Current action and preconditions to check: trajectory_clear

Your task: For each precondition in the list above, predict whether it will hold at this action.

Consider the current scene as observed from the mobile robot's camera, and analyze the predicted future states of all dynamic agents (e.g., people, animals, vehicles, or any moving entities) within the NEXT SECOND.

IMPORTANT: Only answer "very likely" if you are absolutely certain—based on strong, clear evidence—that a dynamic agent will violate the precondition in the predicted future state. Do NOT answer "very likely" for unlikely, ambiguous, or low-probability risks.

Ask yourself for each precondition: Is there a high probability, with clear and convincing evidence, that the predicted future states of any dynamic agent will interfere with the predicted future state of the currently executing action within the NEXT SECOND, causing that precondition to fail?

Assess the risk level based on these predictions. Use "likely" or "very likely" if motions create a clear risk of interference.

Use "neutral" or "improbable" if agents are nearby but their predicted paths are clearly diverging or non-conflicting.

Failure Risk Categories: "very improbable", "improbable", "neutral", "likely", "very likely"

Answer Format: Output ONLY the probability_of_failure value from these categories: "very improbable", "improbable", "neutral", "likely", "very likely"

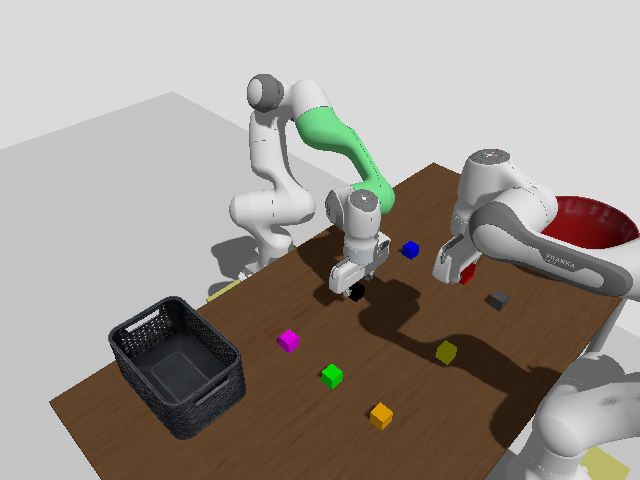

Answer: very improbable